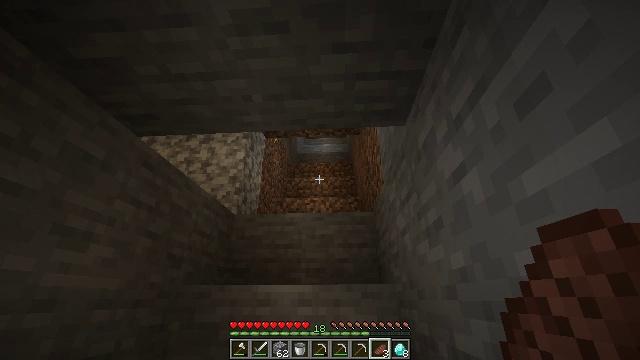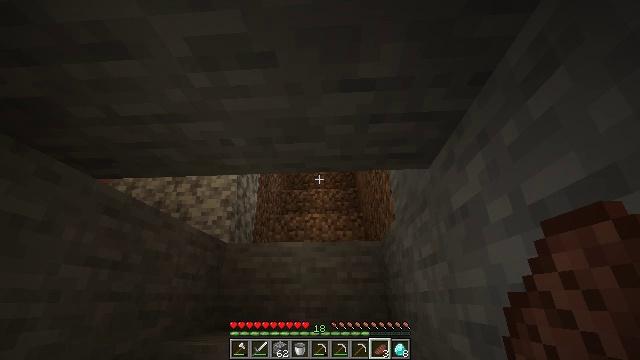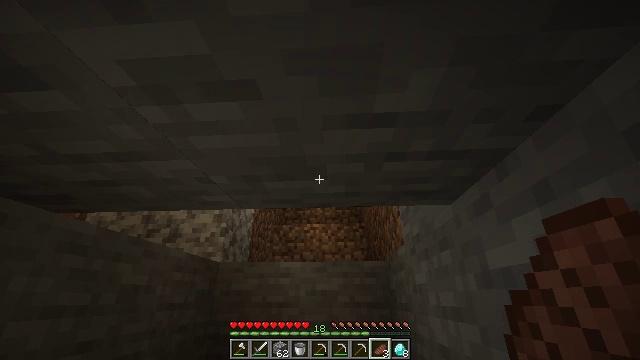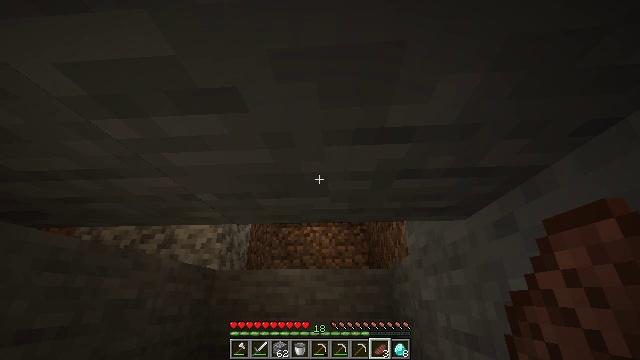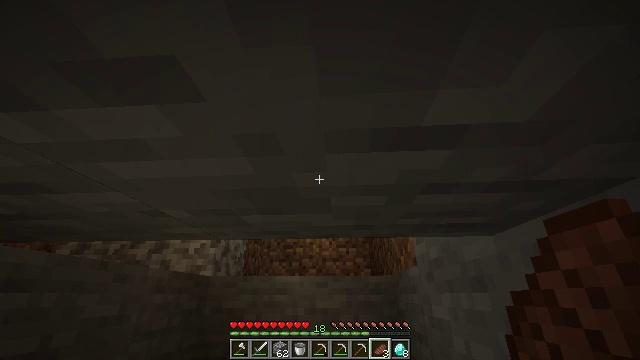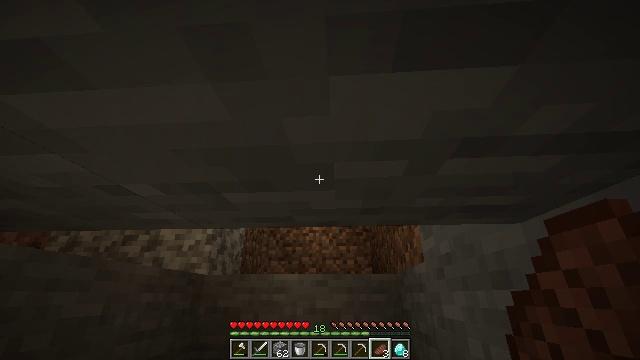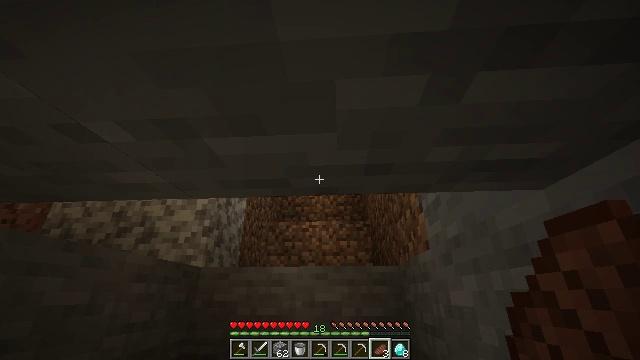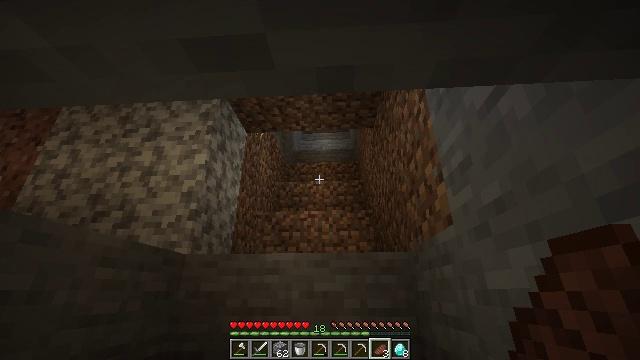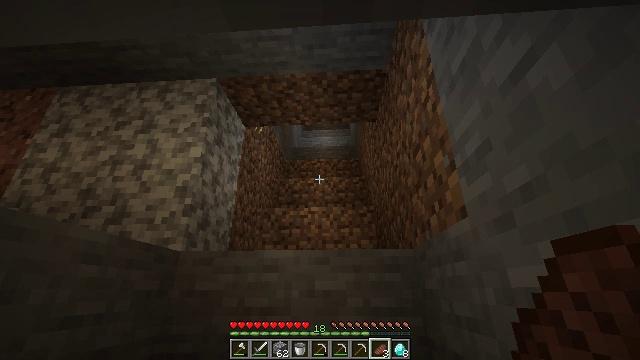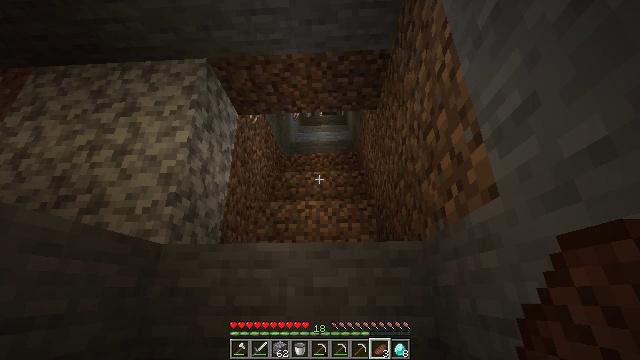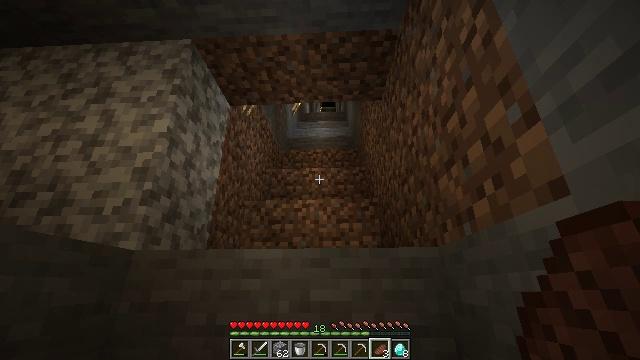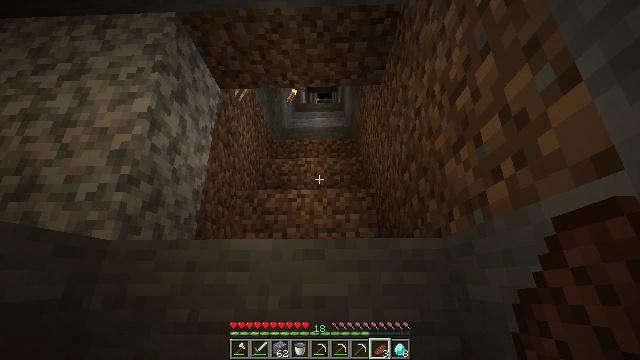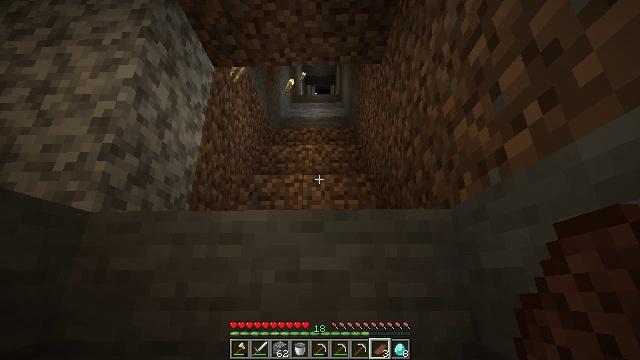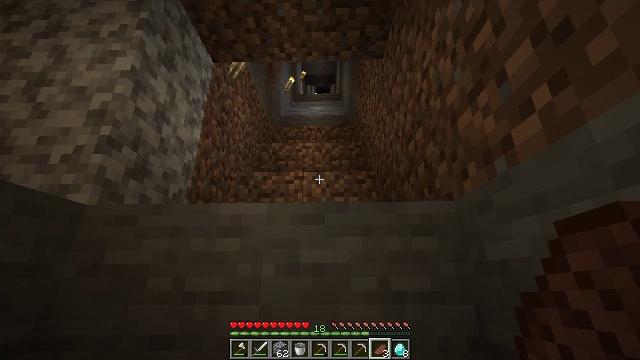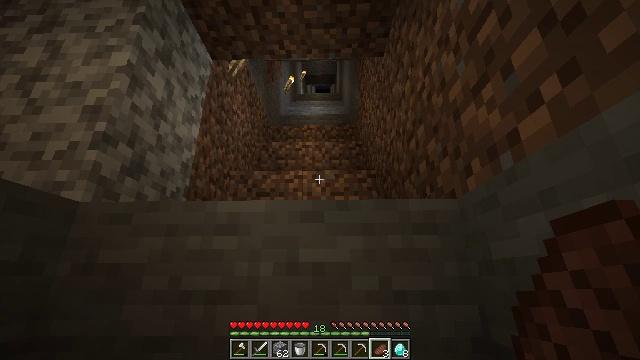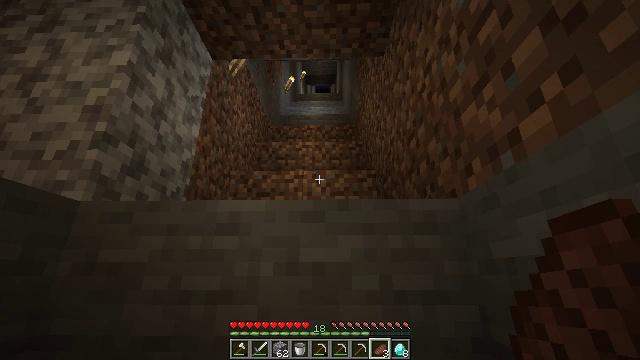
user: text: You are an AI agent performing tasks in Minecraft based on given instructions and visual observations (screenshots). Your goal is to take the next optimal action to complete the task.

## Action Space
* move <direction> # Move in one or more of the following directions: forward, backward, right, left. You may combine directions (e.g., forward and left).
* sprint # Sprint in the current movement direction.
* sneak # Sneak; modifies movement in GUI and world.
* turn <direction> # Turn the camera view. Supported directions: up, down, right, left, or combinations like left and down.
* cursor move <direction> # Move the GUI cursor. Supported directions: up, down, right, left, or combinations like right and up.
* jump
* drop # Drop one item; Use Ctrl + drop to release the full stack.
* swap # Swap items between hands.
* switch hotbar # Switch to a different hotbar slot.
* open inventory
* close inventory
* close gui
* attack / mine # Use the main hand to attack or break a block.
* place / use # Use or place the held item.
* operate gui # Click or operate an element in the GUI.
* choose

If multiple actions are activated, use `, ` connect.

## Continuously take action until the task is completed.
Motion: motion action
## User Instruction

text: Remove a cooked beef from the inventory.
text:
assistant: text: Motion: move forward, jump
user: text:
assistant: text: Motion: move forward, jump
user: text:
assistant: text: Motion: move forward, jump
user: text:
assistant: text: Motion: move forward, jump
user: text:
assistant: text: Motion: move forward, jump
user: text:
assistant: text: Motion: move forward, jump
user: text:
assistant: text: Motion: move forward, jump
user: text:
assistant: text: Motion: move forward, jump
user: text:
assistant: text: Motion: move forward, jump
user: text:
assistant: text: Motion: move forward, jump
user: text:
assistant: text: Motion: move forward, turn down, jump
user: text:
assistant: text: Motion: move forward, jump
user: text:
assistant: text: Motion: move forward, jump
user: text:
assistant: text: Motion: move forward, jump
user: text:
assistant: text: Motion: move forward, jump
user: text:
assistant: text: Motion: move forward, jump
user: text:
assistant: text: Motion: move forward, jump
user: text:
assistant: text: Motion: move forward, jump
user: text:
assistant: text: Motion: move forward, jump
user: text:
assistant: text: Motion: move forward, jump
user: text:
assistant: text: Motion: move forward, jump
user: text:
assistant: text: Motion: move forward, jump
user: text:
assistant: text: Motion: move forward, jump
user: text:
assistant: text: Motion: move forward, jump
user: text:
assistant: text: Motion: move forward, jump
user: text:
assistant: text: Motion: move forward, jump
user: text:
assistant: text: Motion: move forward, jump
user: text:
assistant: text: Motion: move forward, jump
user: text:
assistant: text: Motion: move forward, jump
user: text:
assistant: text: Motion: move forward, jump